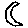
Label: moon